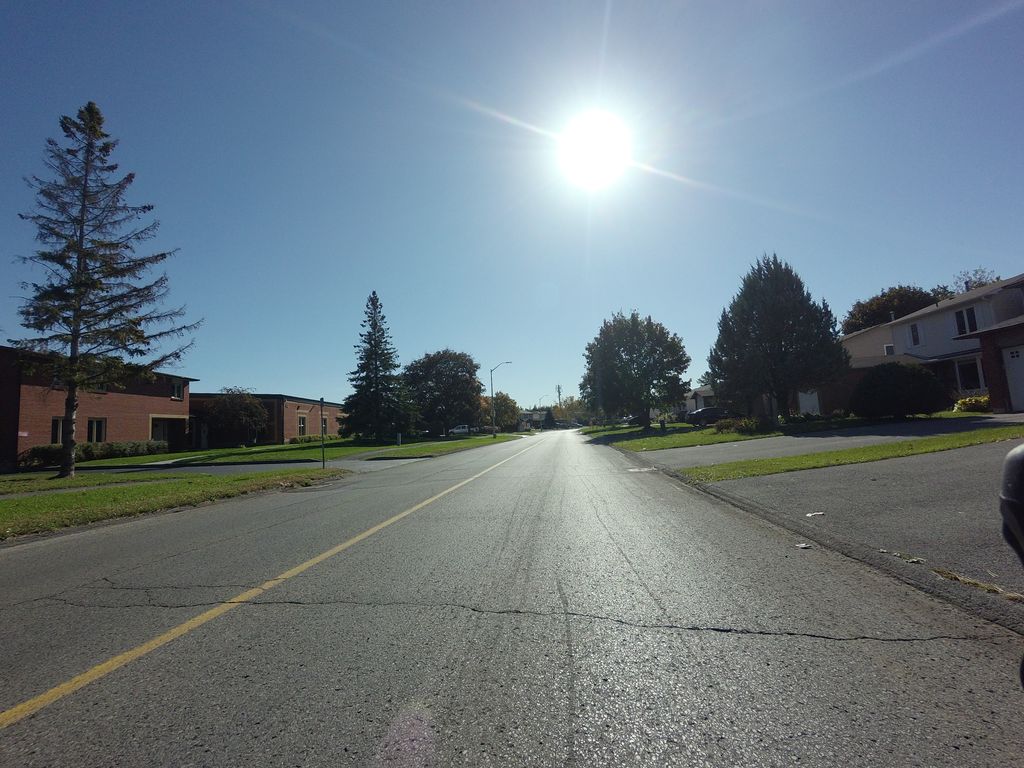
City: ottawa-gatineau